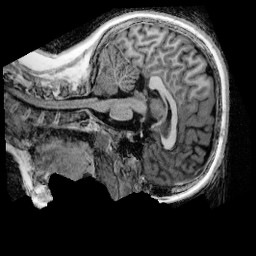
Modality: UNIT1_denoised
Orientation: sagittal
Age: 10
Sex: female
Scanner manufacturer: siemens
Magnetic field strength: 3 T
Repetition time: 4 s
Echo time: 0.00303 s